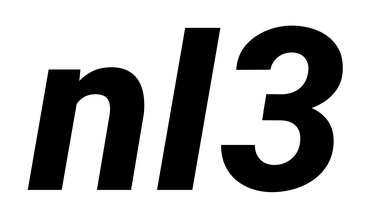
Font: Roboto-Italic_ExtraBold_Italic